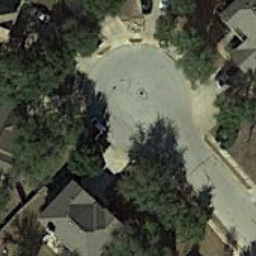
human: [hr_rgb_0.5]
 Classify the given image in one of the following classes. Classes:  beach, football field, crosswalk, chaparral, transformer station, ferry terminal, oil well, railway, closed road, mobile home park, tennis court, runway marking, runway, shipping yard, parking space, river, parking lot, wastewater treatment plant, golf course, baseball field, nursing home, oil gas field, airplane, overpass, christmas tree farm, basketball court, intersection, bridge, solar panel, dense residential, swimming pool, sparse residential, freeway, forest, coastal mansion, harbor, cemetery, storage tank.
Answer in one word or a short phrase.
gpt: closed road